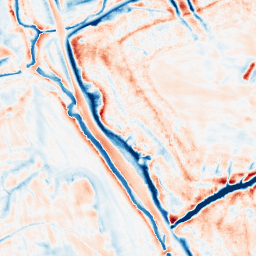
Category: edge_preserving
Decomposition family: bilateral
Decomposition parameters: d: 21
sigma_color: 75
sigma_space: 25
Upsampling method: bicubic_3x
Upsampling parameters: scale: 3
Upsampling scale: 3